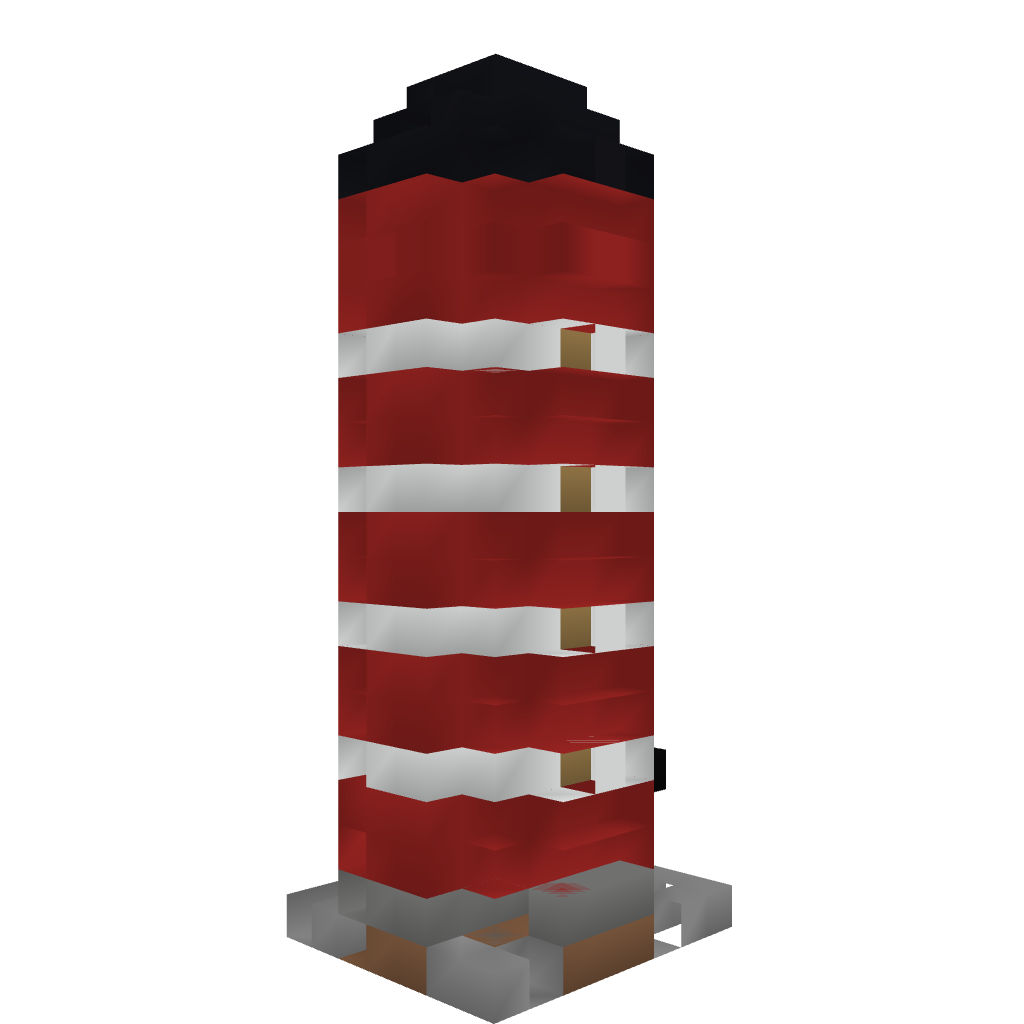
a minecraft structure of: Storage Silo